Field crop: maize
Growth stage: 2
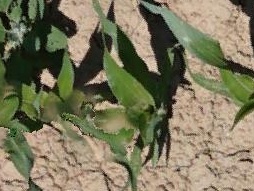
Species: maize